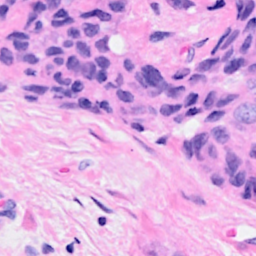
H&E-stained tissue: Breast